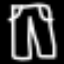
Label: pants